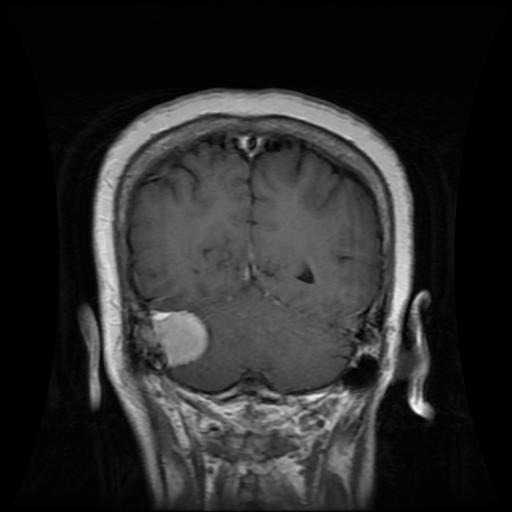
Label: meningioma